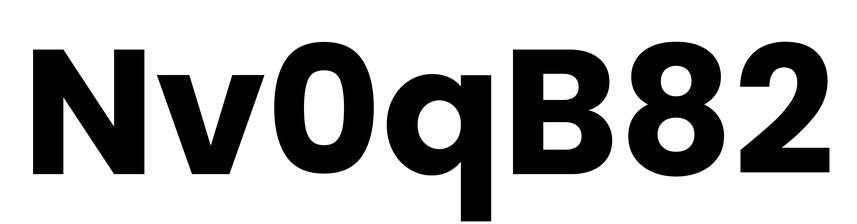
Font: Poppins-Bold